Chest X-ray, PA view. Patient: 55 years old, sex F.
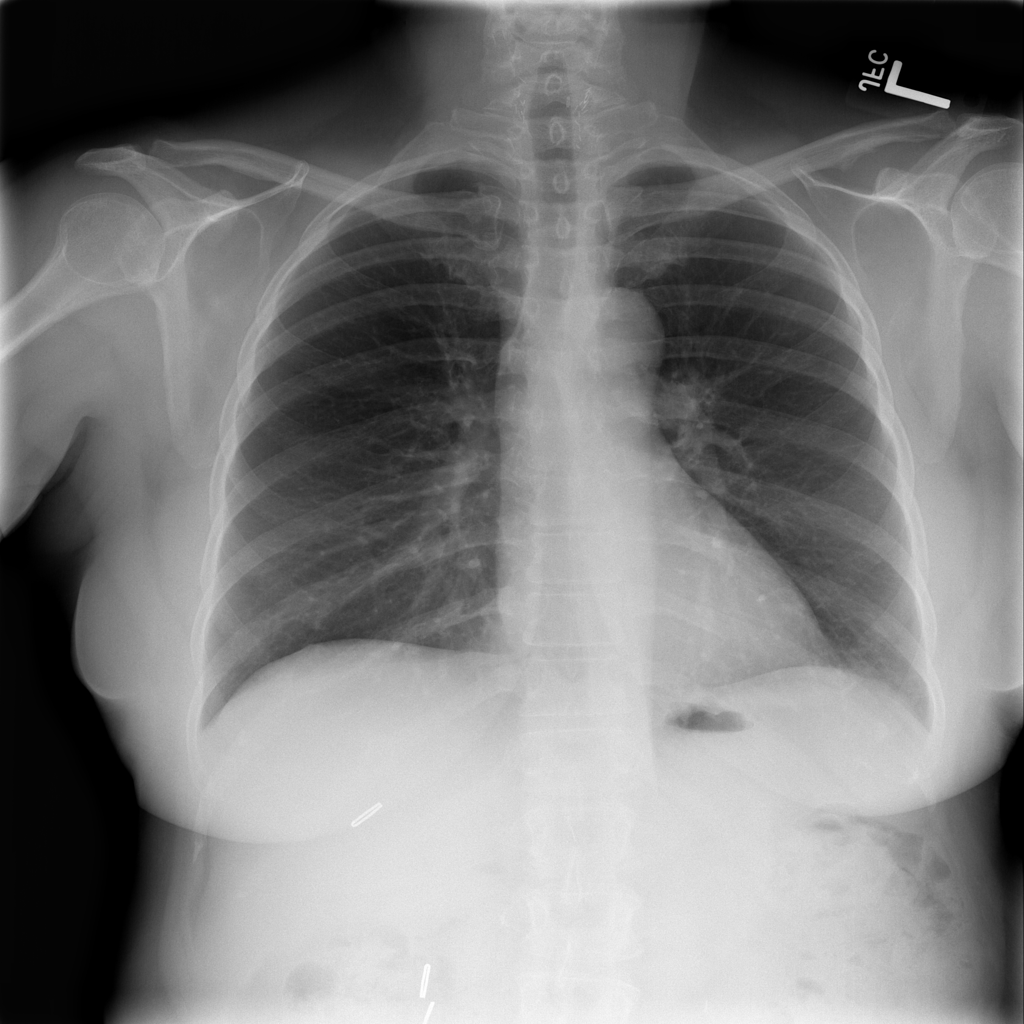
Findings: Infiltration